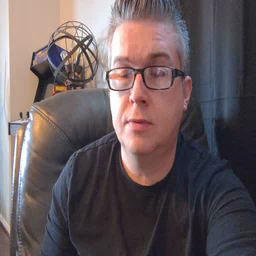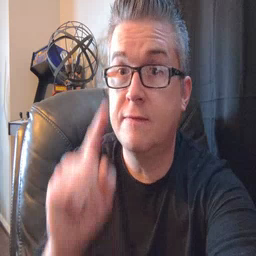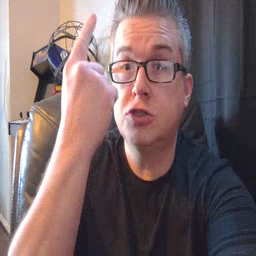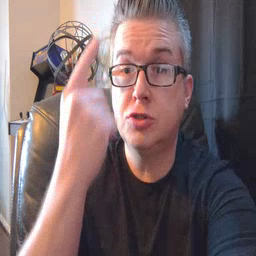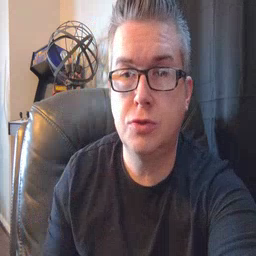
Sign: first